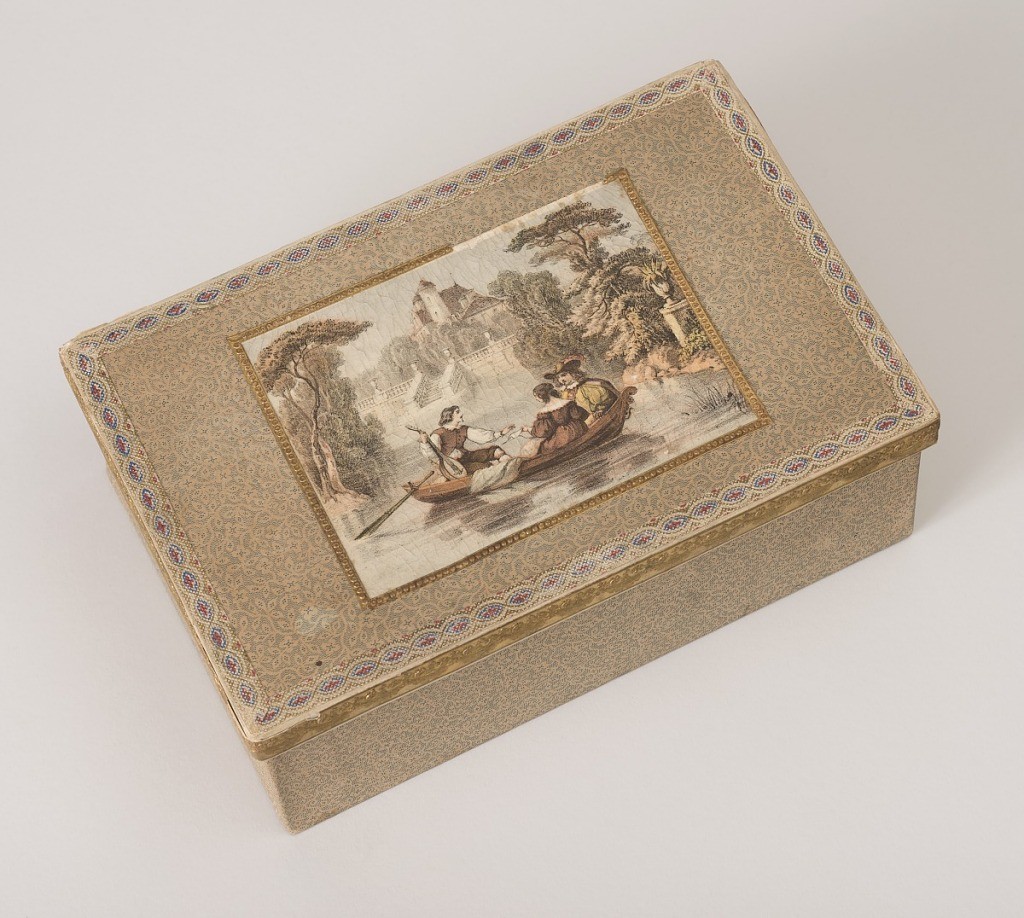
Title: Box
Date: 1880–90
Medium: Cardboard and paper
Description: Rectangular, covered with beige paper printed with blue lines and dots. On cover, romantic scene of 17th-century lovers and troubadour in boat. Cover edged with blue-and-red printed guilloche border, and embossed gold. Inside, lithograph of Chateau Montesquien.